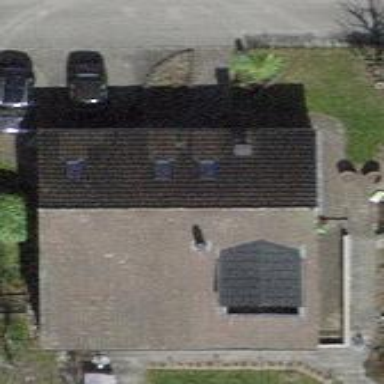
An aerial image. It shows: Detached building.